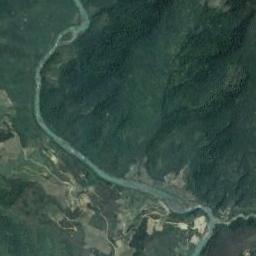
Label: river